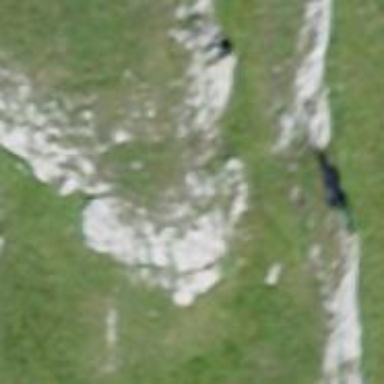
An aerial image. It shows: Cliff in nature.